Field crop: maize
Growth stage: 2
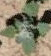
Species: chenopodium